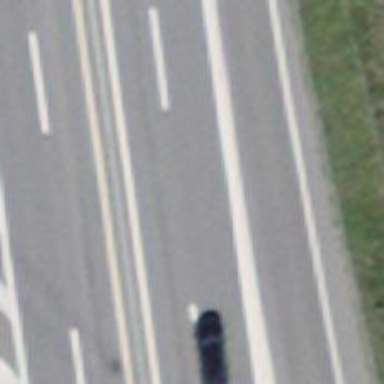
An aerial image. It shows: Trunk link road with asphalt surface.